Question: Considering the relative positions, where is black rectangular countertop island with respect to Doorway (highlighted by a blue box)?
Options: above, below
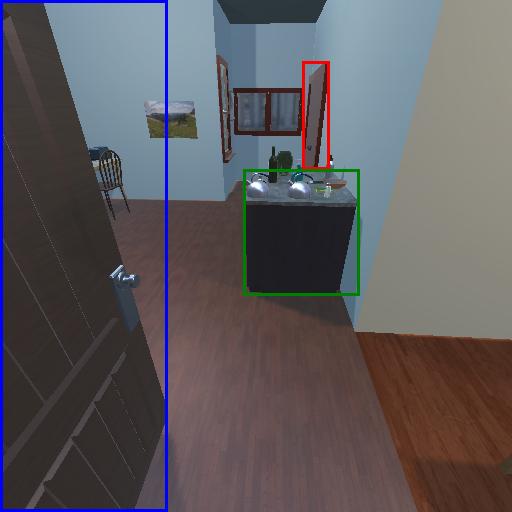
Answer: above